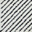
Piece: xx